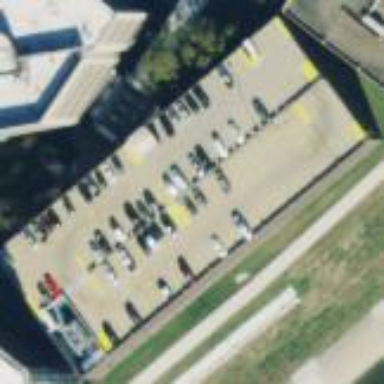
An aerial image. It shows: Multi-storey concrete parking building.